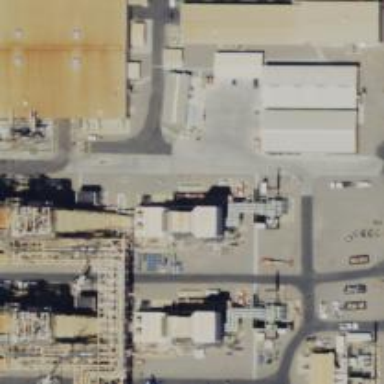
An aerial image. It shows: Gas turbine generator is in use.